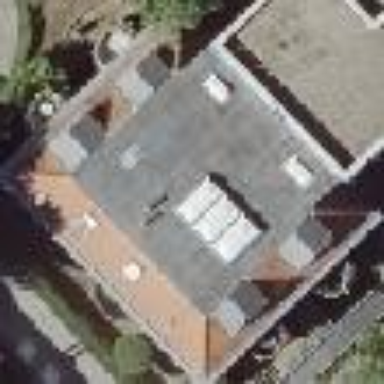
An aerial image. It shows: Building with unique roof shape.